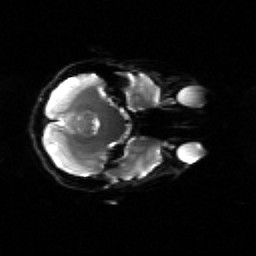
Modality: sbref
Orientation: axial
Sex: female
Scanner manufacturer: siemens
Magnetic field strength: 3 T
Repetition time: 5 s
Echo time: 0.071 s